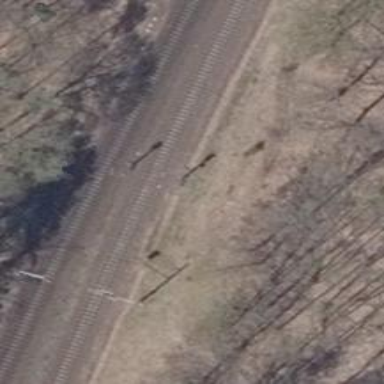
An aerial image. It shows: Electrified rail siding with contact line.